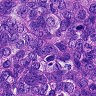
Metastatic tissue present: yes